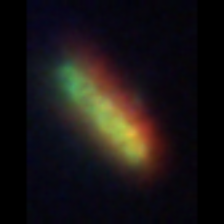
Taxon: Pennate
Group: Diatoms